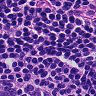
Metastatic tissue present: no